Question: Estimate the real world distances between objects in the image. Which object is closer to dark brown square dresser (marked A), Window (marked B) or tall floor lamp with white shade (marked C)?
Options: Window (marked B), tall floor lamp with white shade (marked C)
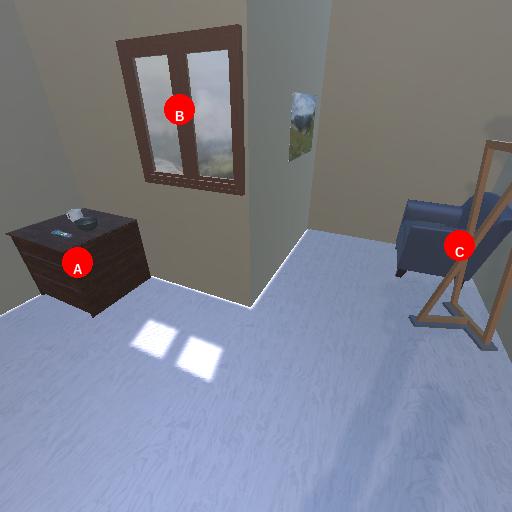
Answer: Window (marked B)